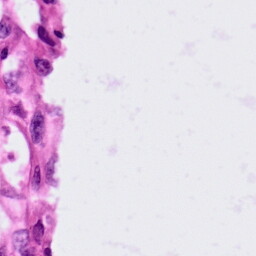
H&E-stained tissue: Lung